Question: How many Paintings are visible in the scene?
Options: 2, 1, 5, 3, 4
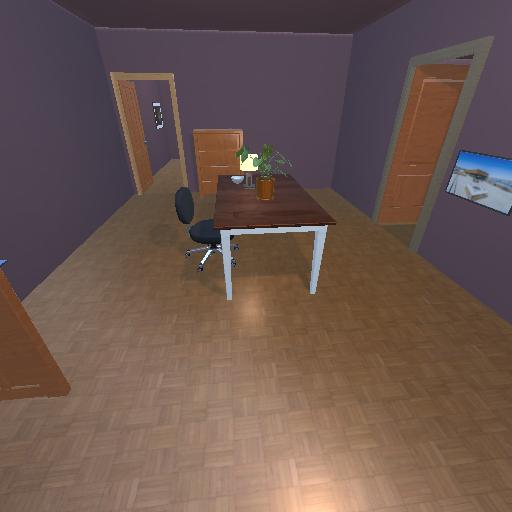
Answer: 2